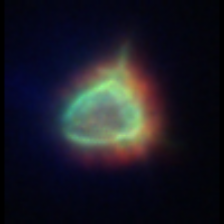
Taxon: Ciliates
Group: Other